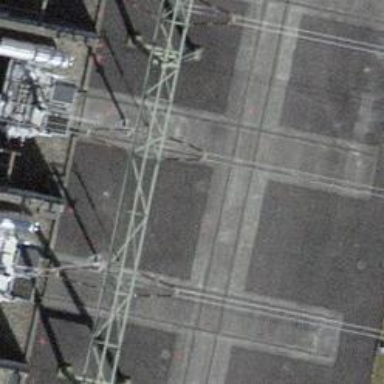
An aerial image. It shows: Power line with three cables in bay configuration.